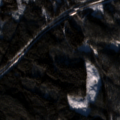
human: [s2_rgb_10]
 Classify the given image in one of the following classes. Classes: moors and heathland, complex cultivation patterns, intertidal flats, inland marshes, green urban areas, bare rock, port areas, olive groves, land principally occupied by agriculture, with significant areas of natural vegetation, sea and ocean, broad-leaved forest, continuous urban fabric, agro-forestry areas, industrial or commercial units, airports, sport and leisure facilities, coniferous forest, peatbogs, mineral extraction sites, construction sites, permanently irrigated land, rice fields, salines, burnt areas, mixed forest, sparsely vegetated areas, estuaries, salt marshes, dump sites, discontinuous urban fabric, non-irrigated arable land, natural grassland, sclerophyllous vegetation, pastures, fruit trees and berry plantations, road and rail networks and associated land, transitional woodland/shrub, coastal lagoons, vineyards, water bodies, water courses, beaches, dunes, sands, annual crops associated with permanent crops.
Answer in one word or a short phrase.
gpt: coniferous forest, mixed forest, transitional woodland/shrub